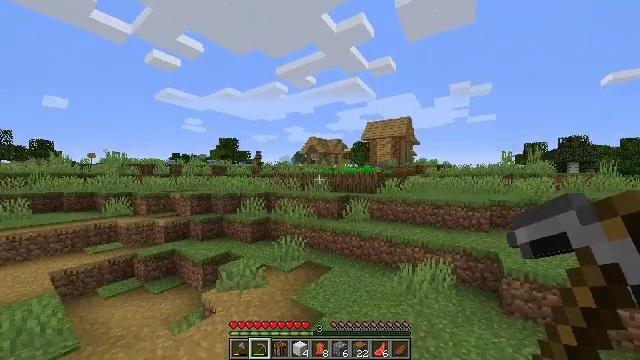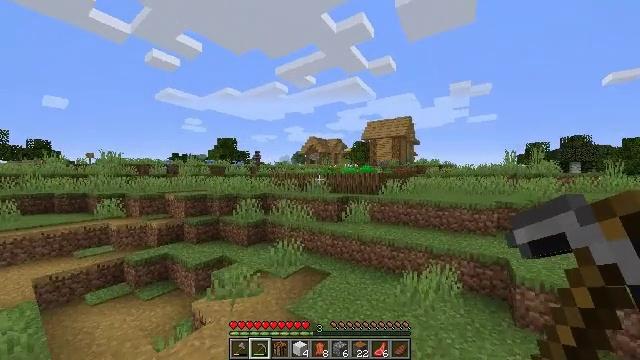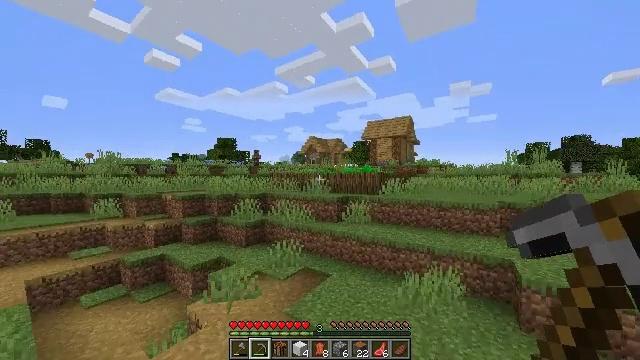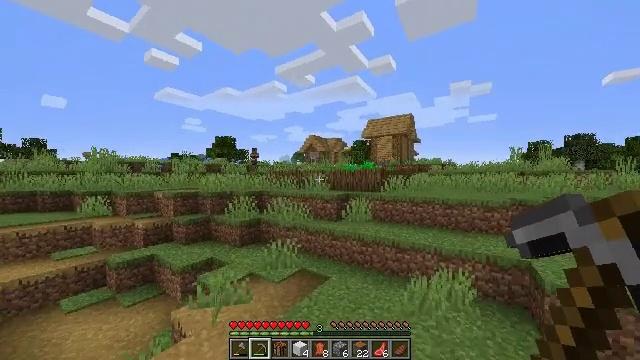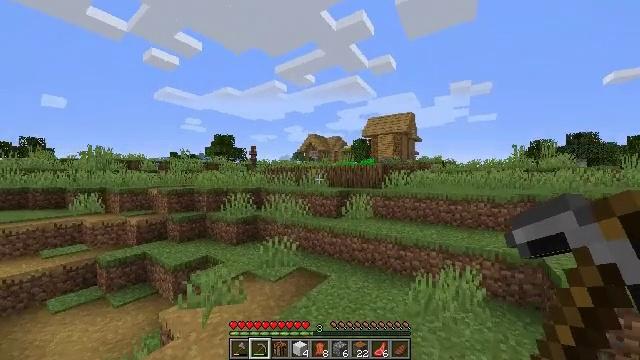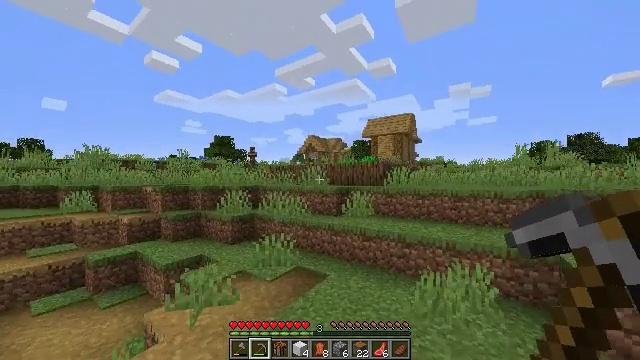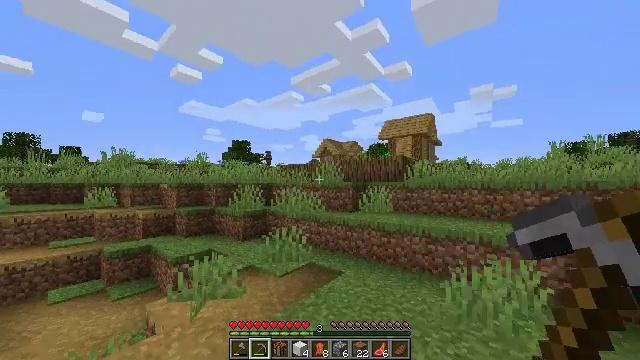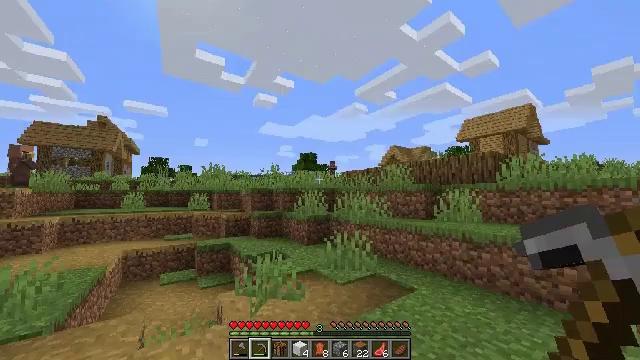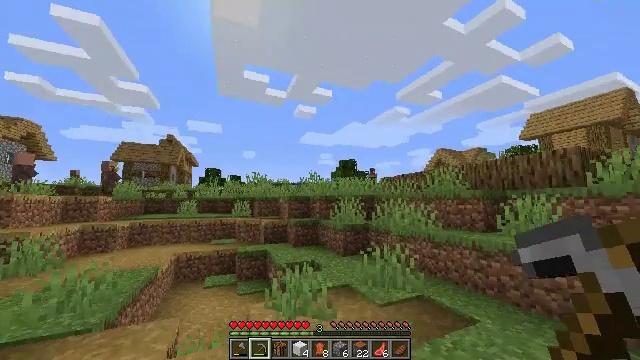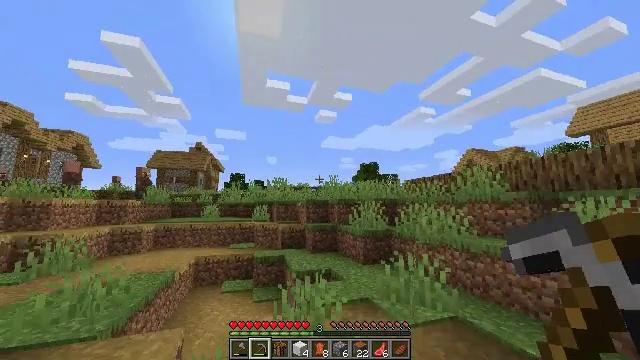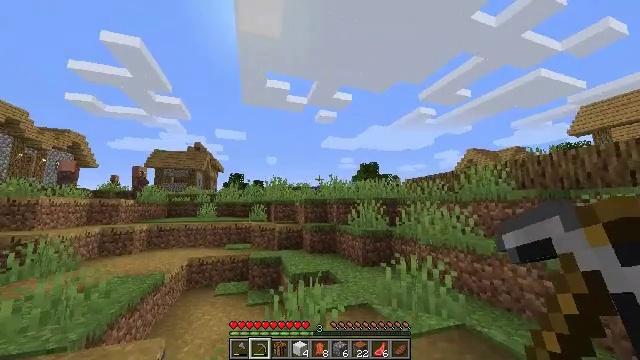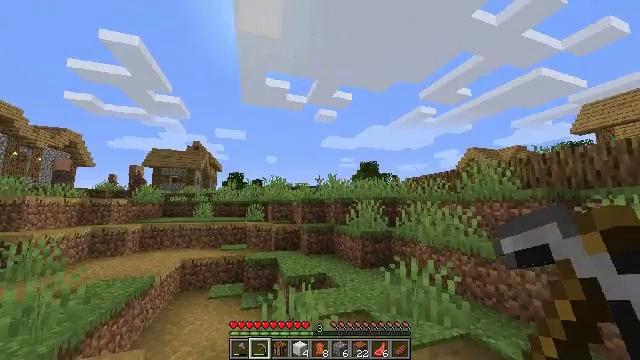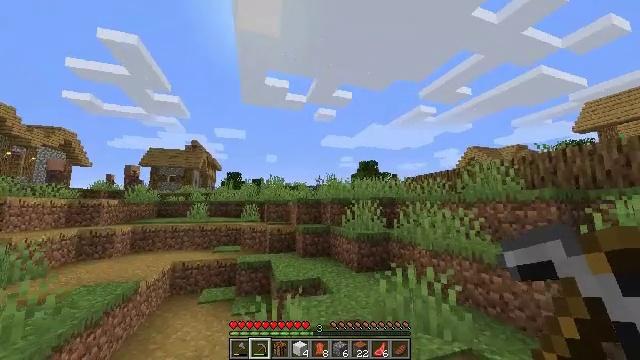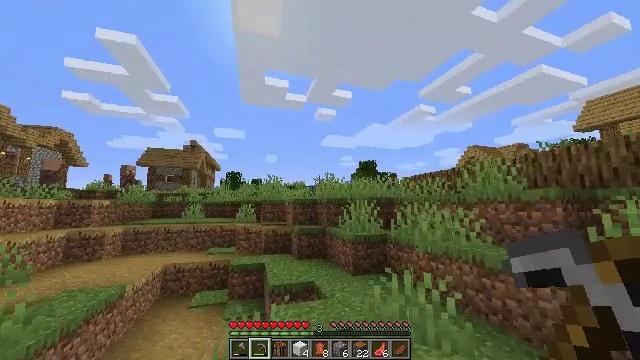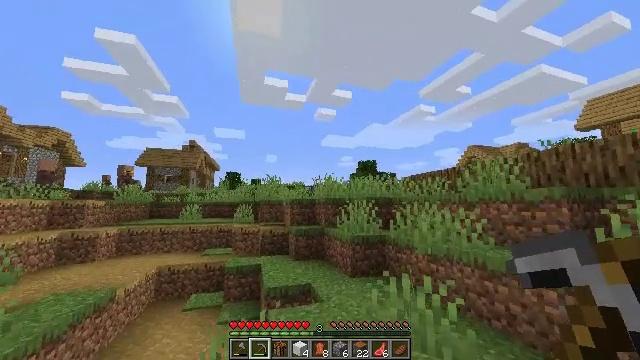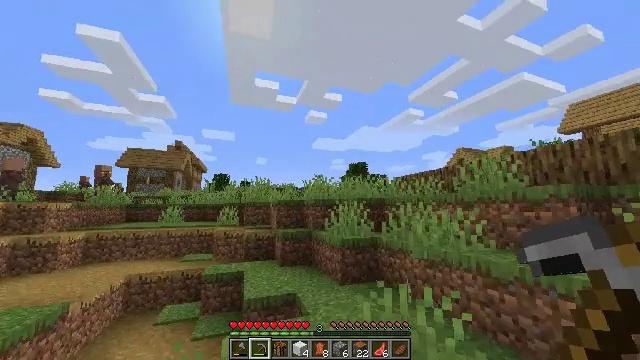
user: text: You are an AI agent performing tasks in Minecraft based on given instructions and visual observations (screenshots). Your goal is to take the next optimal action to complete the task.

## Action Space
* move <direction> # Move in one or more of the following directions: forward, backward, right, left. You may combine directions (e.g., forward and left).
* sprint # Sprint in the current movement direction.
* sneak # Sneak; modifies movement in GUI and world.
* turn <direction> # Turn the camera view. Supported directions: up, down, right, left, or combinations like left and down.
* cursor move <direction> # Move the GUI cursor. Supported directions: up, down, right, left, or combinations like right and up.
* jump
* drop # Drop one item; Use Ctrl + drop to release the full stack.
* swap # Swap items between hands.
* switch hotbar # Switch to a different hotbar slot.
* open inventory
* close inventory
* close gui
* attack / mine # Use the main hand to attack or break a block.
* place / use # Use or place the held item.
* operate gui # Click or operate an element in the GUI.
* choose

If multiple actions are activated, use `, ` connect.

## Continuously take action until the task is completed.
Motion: motion action
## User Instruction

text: Attack the cobblestone stairs to retrieve it.
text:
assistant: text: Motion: move forward, sprint, jump
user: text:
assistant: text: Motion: move forward, sprint, jump
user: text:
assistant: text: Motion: move forward, sprint
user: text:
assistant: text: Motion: move forward, sprint
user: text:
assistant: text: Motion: move forward, sprint
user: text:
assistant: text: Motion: move forward, sprint, turn left and up
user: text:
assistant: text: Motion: move forward, sprint, turn left and up
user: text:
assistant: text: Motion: move forward, sprint, turn left and up
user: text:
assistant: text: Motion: move forward, sprint, turn left and up
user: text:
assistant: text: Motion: move forward, sprint
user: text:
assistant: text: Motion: move forward and move right, sprint
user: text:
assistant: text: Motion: move forward and move right, sprint
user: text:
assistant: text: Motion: move forward and move right, sprint
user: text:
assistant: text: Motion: move forward, sprint
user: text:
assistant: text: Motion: move forward, sprint, turn right
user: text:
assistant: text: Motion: move forward, sprint, turn right
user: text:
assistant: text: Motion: move forward, sprint, turn right
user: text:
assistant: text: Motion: move forward, sprint
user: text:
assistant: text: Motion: move forward, sprint
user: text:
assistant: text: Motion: move forward, sprint
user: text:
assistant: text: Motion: move forward, sprint
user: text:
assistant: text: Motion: move forward, sprint
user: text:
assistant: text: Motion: move forward, sprint, turn down
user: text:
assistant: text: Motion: move forward, sprint, turn right and down
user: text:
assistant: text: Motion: move forward, sprint, turn right and down, jump
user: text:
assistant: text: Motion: move forward, sprint, jump
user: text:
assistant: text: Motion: move forward, sprint, jump
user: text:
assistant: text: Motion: move forward, sprint, jump
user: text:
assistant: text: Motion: move forward, sprint, jump
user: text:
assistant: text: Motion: move forward, sprint, jump